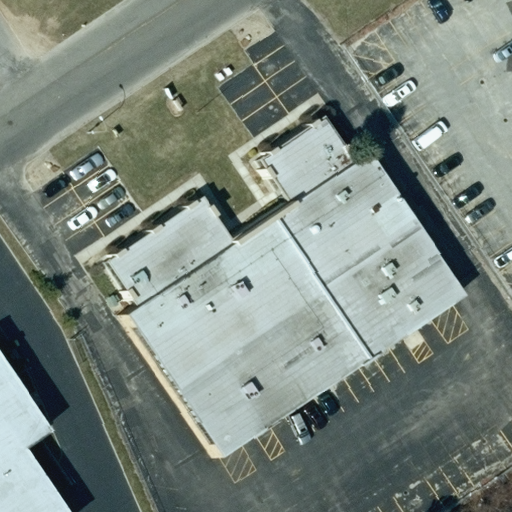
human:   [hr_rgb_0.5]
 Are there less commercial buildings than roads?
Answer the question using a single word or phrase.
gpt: no

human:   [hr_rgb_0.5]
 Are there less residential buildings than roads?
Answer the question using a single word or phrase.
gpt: yes

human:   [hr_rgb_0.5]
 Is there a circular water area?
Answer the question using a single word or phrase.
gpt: no

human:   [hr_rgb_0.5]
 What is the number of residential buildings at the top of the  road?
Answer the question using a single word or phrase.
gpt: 0

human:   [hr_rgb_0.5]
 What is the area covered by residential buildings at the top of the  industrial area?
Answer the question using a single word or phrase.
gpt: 0m2

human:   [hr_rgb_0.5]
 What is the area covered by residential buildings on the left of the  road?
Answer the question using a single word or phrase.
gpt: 0m2

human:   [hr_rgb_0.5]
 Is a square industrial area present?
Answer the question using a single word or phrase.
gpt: no

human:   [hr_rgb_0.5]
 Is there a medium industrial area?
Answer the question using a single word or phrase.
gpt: no

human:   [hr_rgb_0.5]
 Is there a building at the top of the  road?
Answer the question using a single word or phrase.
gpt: no

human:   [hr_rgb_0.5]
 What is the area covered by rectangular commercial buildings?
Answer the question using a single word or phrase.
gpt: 163m2

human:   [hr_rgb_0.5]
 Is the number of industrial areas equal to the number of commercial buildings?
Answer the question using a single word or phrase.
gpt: no

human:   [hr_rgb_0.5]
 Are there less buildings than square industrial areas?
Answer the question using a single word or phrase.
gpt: no

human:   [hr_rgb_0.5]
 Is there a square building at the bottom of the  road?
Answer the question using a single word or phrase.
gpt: no

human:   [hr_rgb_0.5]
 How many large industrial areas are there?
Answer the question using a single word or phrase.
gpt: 1

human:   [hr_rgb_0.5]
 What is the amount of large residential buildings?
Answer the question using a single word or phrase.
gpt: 0

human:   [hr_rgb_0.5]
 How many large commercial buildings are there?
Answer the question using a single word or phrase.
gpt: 1

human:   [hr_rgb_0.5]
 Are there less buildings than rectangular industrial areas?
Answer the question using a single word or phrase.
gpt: no

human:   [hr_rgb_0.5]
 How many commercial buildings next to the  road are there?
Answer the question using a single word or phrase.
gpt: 2

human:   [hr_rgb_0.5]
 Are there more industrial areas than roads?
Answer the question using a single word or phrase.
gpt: no

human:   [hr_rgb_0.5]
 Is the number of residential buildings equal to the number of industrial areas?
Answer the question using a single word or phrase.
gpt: no

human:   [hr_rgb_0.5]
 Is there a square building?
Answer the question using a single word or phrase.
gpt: no

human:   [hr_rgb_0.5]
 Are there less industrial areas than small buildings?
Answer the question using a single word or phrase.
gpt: no

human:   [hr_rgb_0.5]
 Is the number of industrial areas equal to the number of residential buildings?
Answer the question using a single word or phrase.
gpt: no

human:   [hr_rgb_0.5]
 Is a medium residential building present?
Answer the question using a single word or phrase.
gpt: no

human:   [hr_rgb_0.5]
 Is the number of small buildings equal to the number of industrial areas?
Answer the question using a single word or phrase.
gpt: no

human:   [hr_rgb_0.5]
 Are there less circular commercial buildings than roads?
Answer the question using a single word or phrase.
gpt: yes

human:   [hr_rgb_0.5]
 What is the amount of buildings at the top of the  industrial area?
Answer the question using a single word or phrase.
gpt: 0

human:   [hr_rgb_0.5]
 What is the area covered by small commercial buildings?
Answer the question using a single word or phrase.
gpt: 0m2

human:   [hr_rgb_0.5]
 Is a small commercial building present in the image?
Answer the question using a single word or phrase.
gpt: no

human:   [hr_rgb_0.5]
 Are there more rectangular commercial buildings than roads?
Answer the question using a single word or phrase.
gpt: no

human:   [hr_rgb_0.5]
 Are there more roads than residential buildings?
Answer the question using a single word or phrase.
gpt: yes

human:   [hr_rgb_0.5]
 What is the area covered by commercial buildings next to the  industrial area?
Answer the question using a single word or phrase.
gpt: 2584m2

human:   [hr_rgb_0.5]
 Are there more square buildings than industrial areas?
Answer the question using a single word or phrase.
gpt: no

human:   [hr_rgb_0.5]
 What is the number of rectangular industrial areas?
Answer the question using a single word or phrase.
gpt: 1

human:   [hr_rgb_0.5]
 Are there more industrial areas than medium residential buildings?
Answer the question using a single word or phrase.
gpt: yes

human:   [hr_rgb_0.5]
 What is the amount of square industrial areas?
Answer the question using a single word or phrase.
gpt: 0